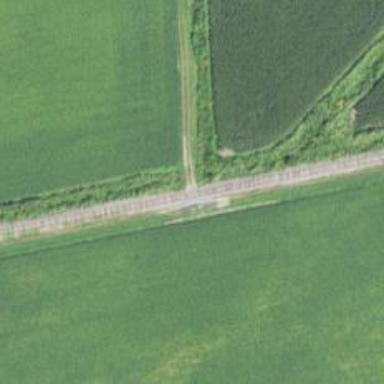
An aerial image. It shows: Preserved railway line with rails.